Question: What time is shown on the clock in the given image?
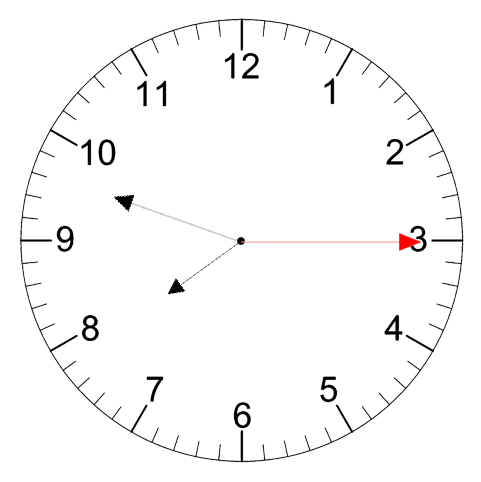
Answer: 07:48:15